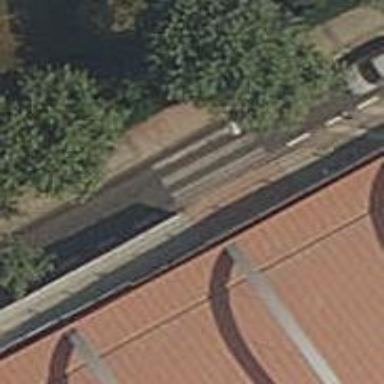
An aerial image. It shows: Zebra crossing on footway.